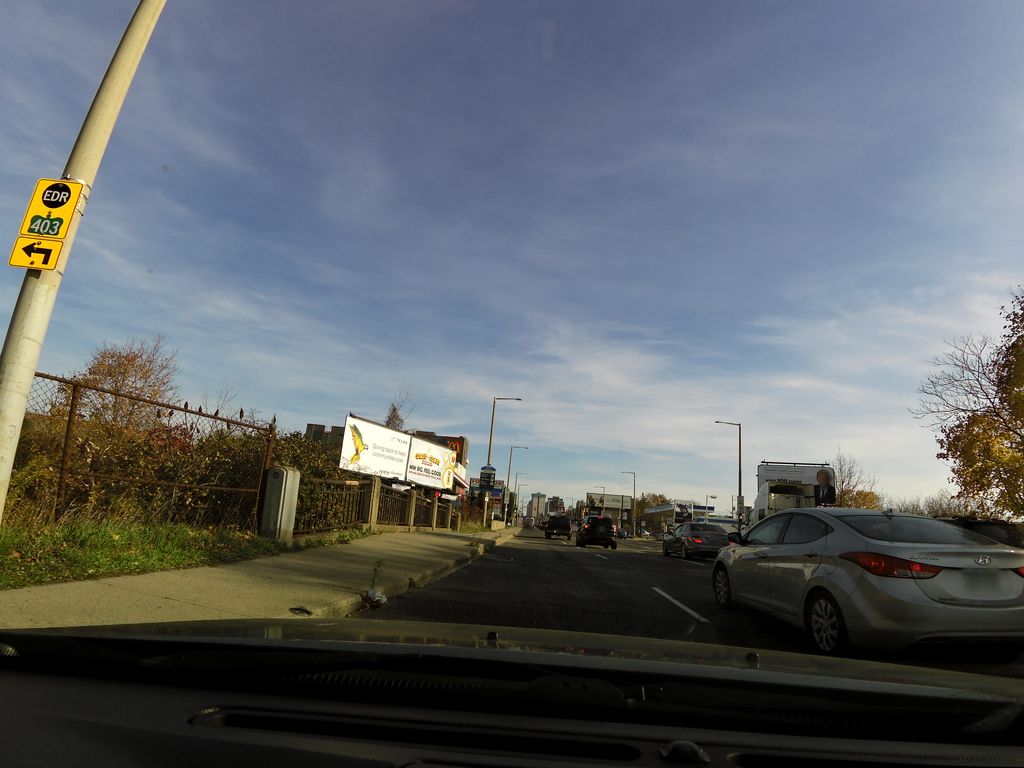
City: hamilton